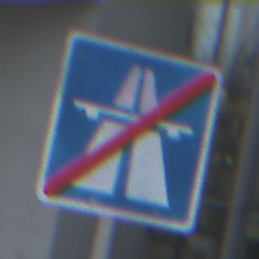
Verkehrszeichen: EndeAutbahn
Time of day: SunriseSunset
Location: Outdoor (Urban)
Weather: PartlyCloudy
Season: NotSpecified
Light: Natural